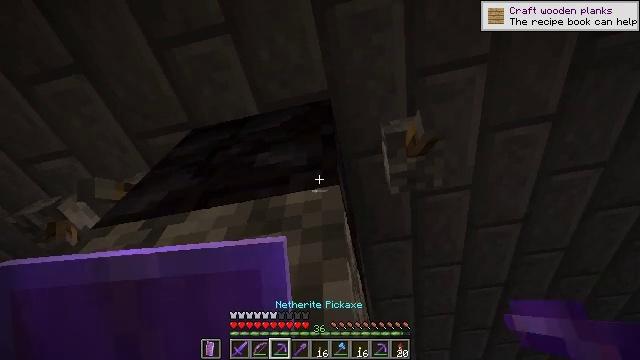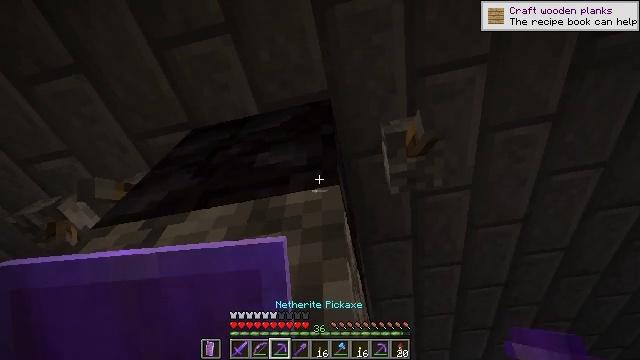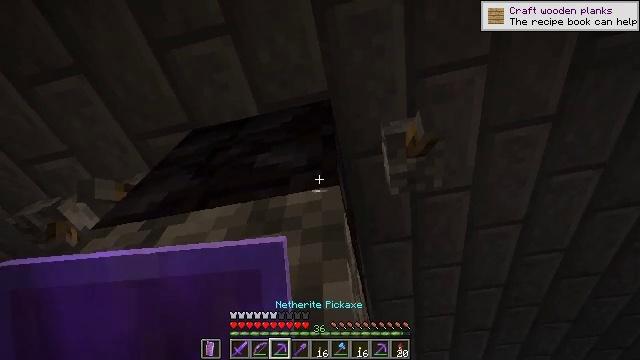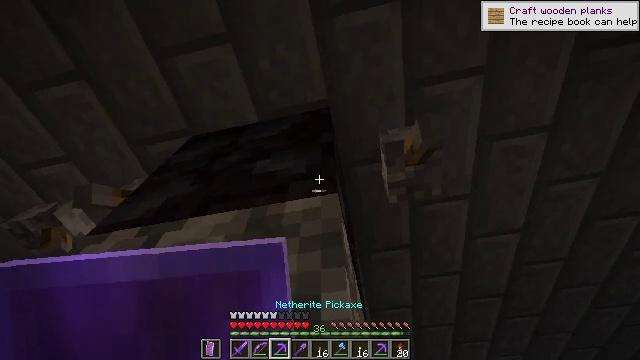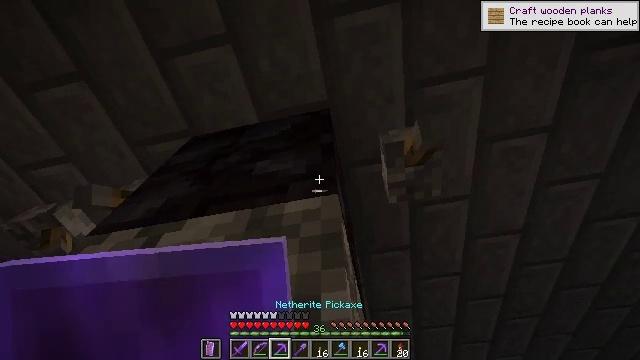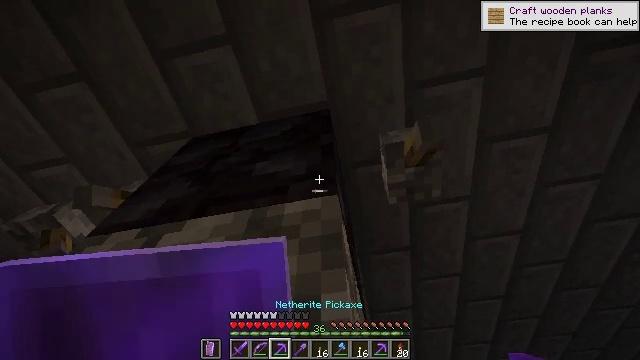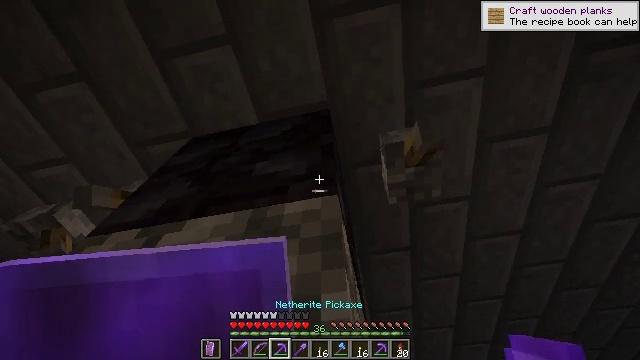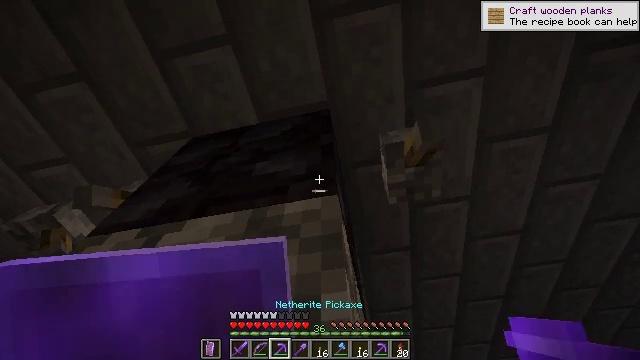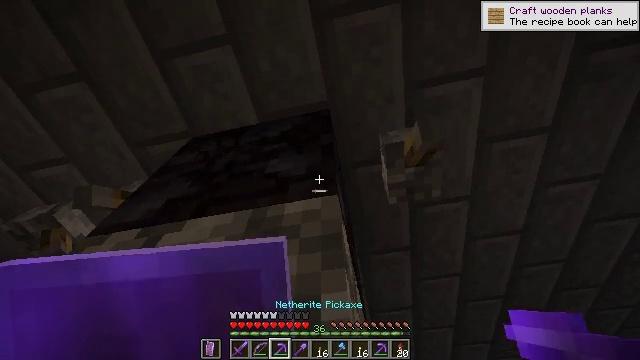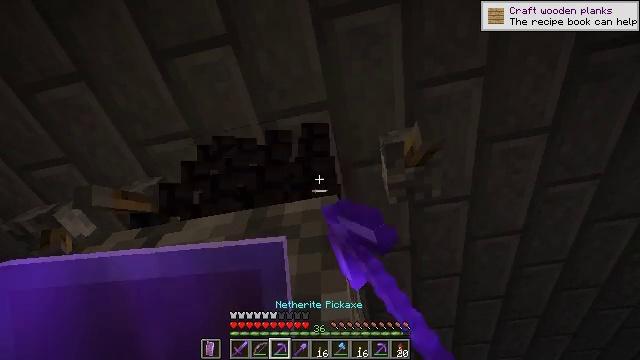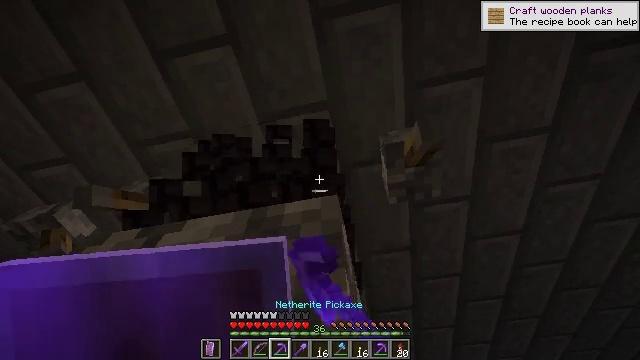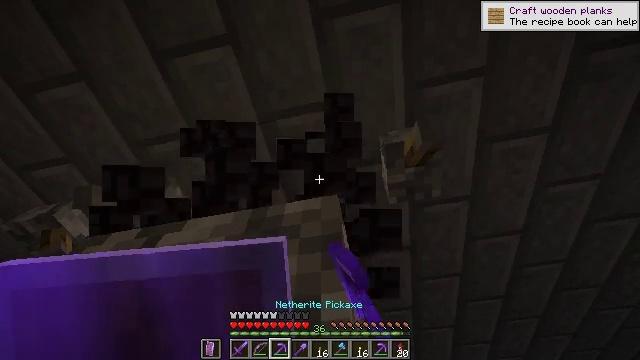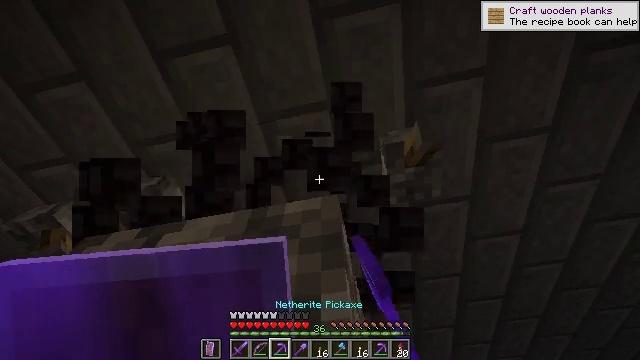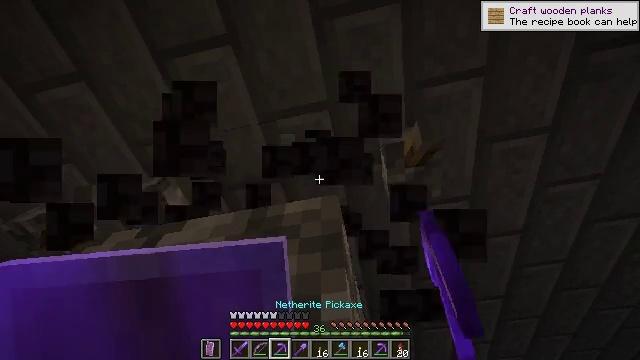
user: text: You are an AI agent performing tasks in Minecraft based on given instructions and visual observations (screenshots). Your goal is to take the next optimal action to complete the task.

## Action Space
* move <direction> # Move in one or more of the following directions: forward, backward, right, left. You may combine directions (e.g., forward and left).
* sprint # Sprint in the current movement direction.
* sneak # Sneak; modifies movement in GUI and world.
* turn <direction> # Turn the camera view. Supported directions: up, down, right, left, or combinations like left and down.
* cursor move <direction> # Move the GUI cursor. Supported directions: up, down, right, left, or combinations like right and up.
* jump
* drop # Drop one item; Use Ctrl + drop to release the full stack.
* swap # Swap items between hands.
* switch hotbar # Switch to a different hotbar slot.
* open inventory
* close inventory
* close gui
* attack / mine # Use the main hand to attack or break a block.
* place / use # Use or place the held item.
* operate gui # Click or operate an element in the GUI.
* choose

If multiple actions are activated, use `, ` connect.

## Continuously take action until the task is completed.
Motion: motion action
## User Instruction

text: Dig up blackstone from the depths.
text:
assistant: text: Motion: sneak
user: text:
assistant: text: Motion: sneak
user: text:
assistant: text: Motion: sneak, turn up
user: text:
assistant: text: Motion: sneak
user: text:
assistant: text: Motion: sneak
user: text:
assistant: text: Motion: sneak
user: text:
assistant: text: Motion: sneak
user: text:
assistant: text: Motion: sneak, attack / mine
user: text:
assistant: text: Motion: sneak, attack / mine
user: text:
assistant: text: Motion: sneak, attack / mine
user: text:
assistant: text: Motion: sneak
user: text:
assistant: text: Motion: sneak
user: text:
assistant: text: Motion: sneak
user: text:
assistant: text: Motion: sneak